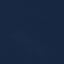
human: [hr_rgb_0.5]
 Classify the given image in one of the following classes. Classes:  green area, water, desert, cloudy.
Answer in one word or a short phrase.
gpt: water